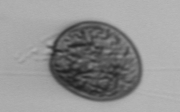
Label: Prorocentrum